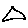
Label: triangle